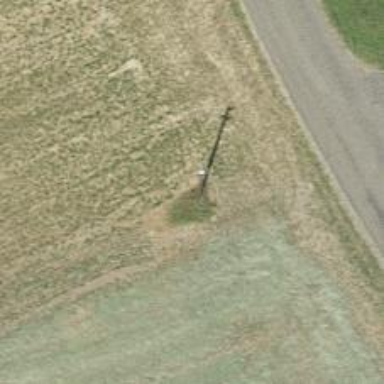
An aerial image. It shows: Power pole.